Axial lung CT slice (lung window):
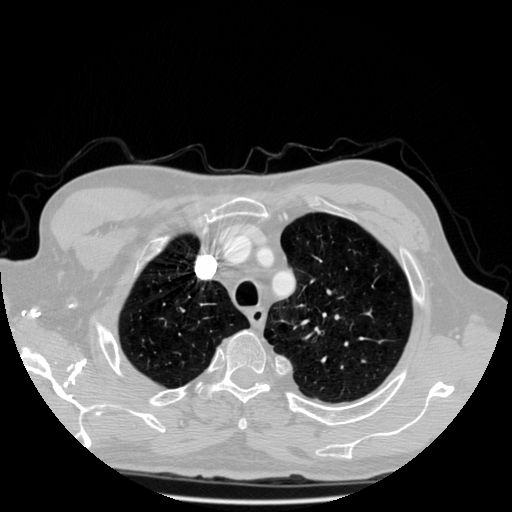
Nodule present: no